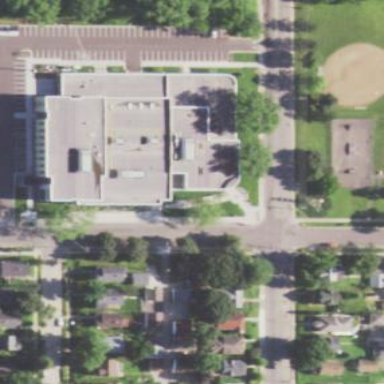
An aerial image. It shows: School building.